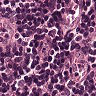
Metastatic tissue present: no